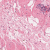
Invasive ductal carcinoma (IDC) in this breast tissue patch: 0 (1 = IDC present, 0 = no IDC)